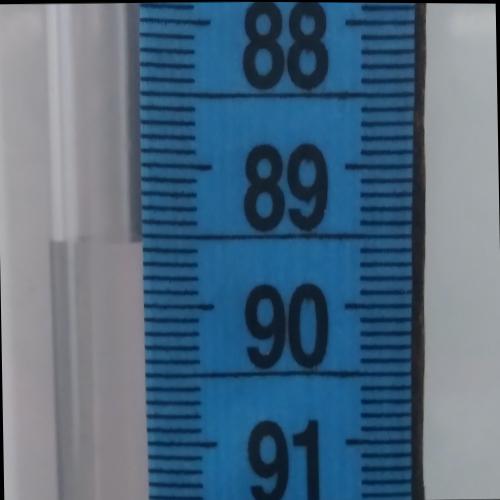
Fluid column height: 89.6 cm